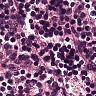
Metastatic tissue present: no